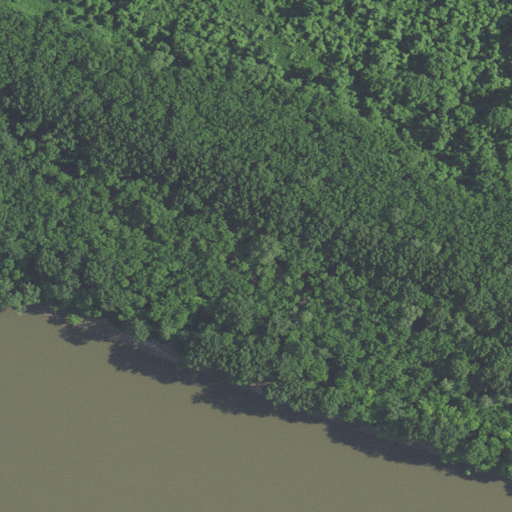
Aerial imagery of island in Kentucky named French Island Number 1 containing woody wetlands, open water, and herbaceous wetlands